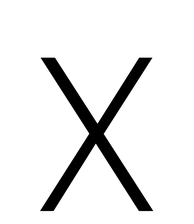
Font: Poppins-ExtraLight